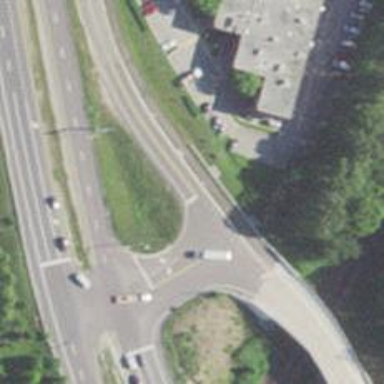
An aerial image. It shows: Stop road.